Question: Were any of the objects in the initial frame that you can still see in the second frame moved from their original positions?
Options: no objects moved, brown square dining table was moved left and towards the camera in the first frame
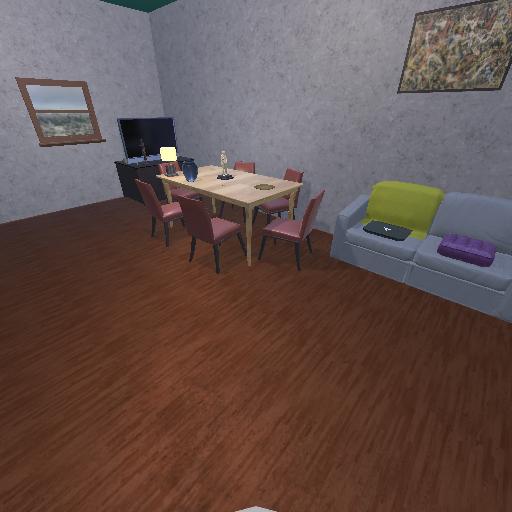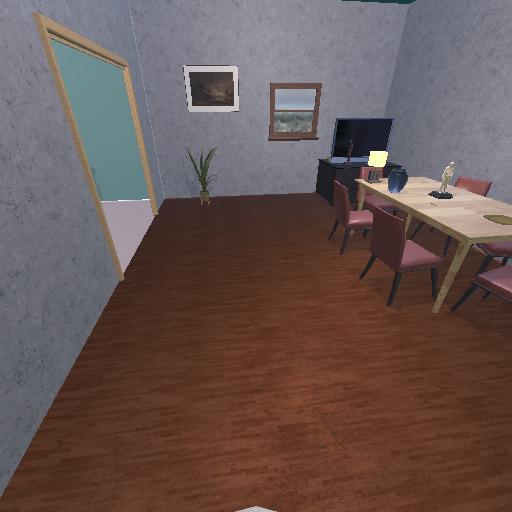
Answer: no objects moved